Question: I've got next template:
'''
<?xml version="1.0" encoding="utf-8"?>
<RelativeLayout xmlns:android="http://schemas.android.com/apk/res/android"
xmlns:tools="http://schemas.android.com/tools"
android:layout_width="match_parent"
android:layout_height="match_parent"
android:paddingBottom="@dimen/activity_vertical_margin"
android:paddingLeft="@dimen/activity_horizontal_margin"
android:paddingRight="@dimen/activity_horizontal_margin"
android:paddingTop="@dimen/activity_vertical_margin"
android:background="@drawable/fight"
tools:context="ru.net.babobka.FightActivity" >
<ImageView
android:id="@+id/imageView2"
android:layout_width="150dp"
android:layout_height="180dp"
android:layout_alignParentBottom="true"
android:layout_alignParentRight="true"
android:src="@drawable/ken1" />
<ImageView
android:id="@+id/imageView1"
android:layout_width="150dp"
android:layout_height="190dp"
android:layout_alignParentBottom="true"
android:layout_alignParentLeft="true"
android:src="@drawable/ryu1" />
</RelativeLayout>
'''
The result is:

As you can see there is a space between image and bottom border. How to avoid that?
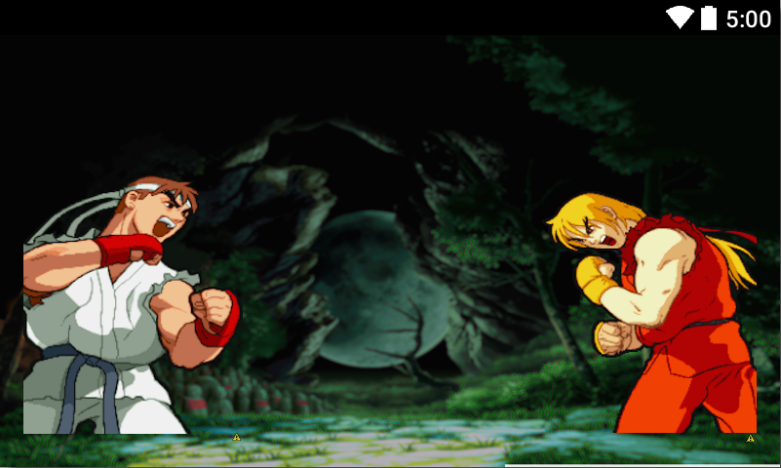
Answer: You relative layout has padding. That means it will push all content inwards. Remove the padding.